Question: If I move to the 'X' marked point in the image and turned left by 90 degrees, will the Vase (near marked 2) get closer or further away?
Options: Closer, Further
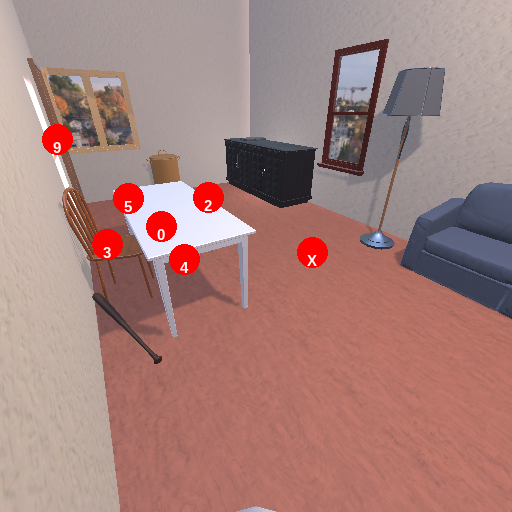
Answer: Closer